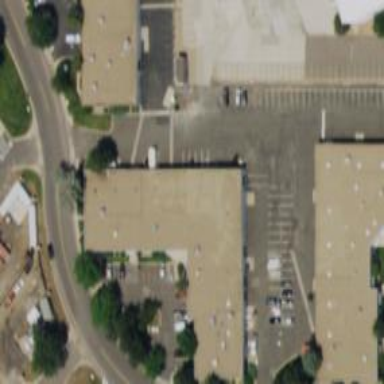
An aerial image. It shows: Office building.